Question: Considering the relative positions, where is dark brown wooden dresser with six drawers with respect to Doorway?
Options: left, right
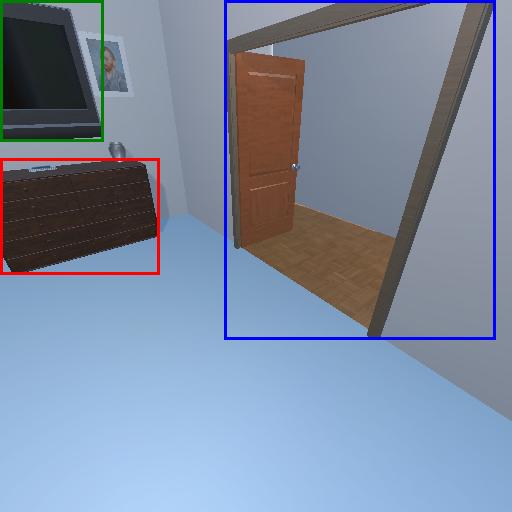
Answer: left